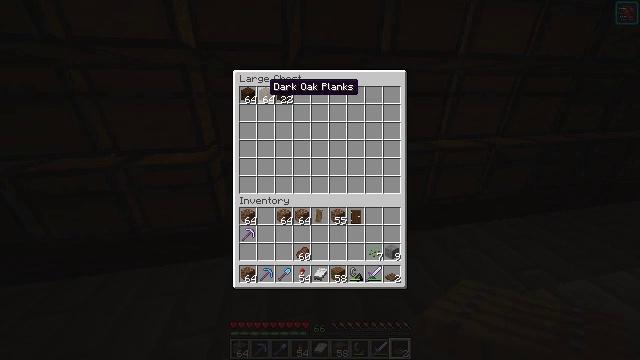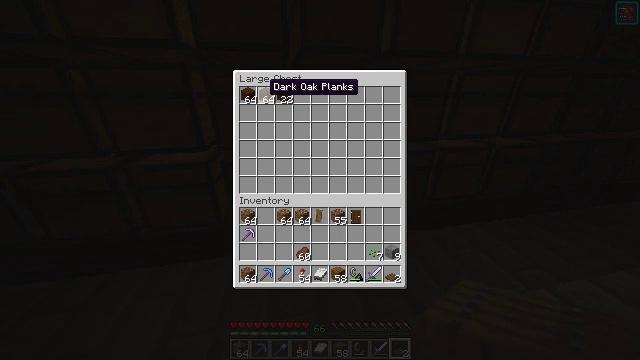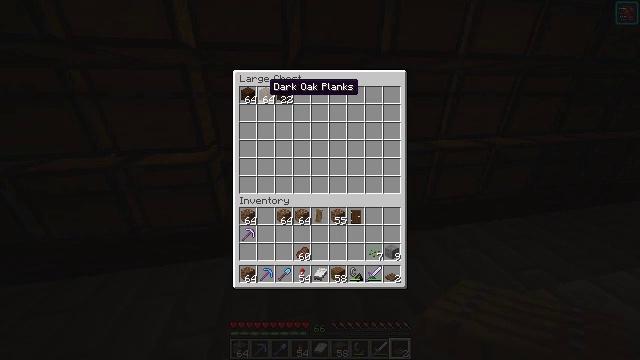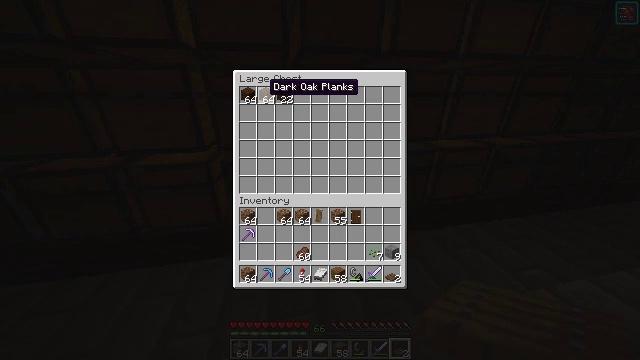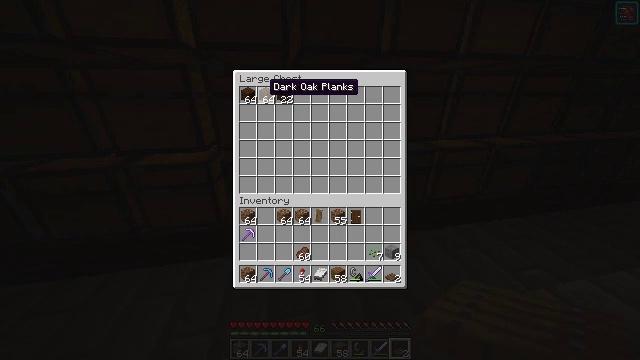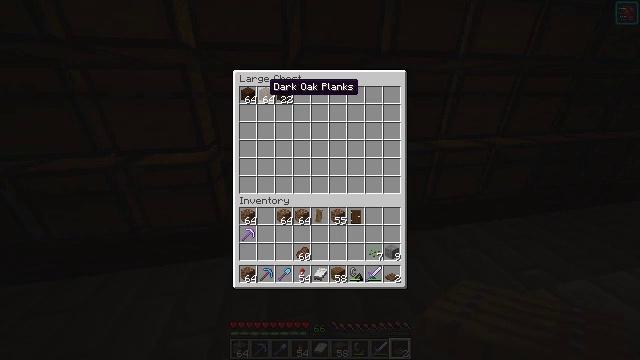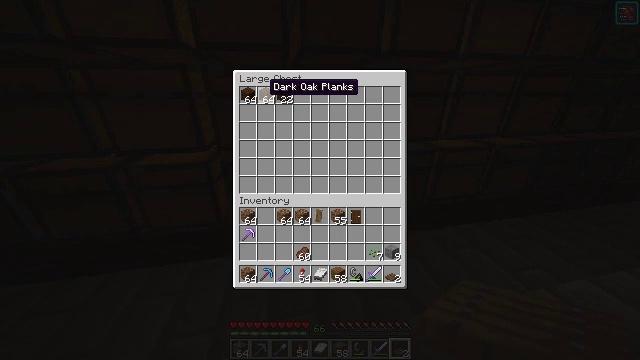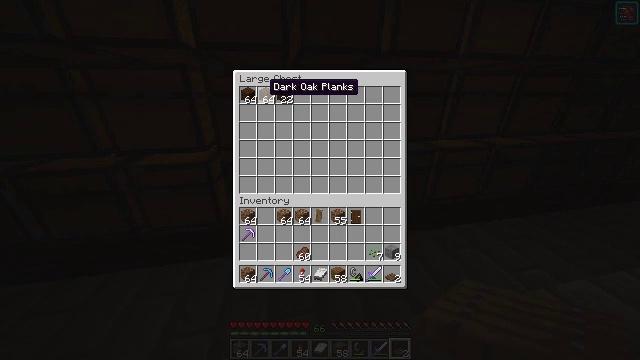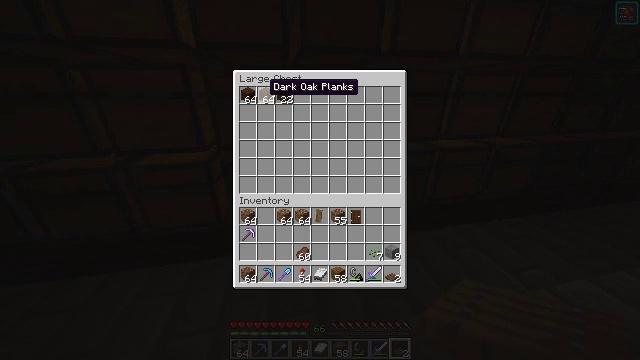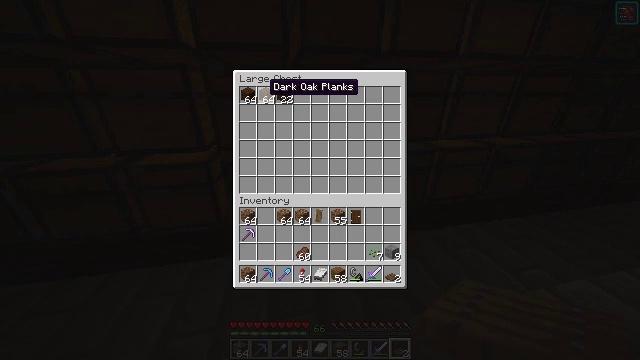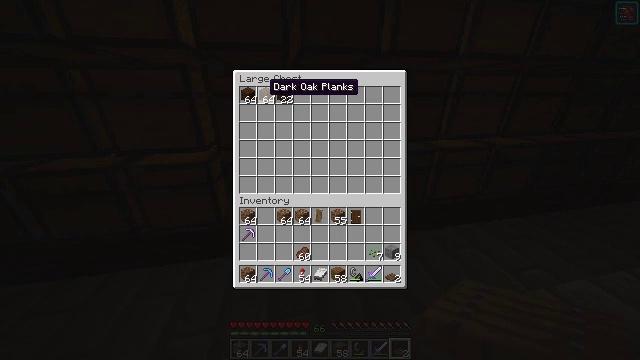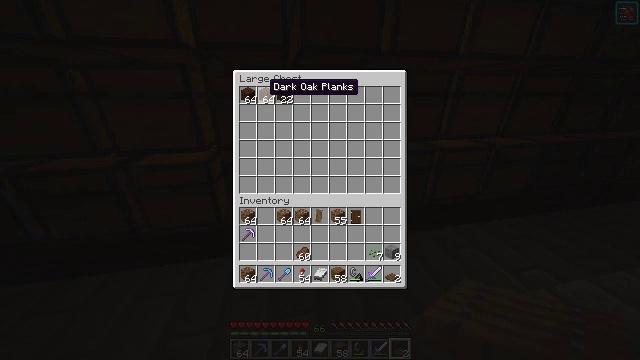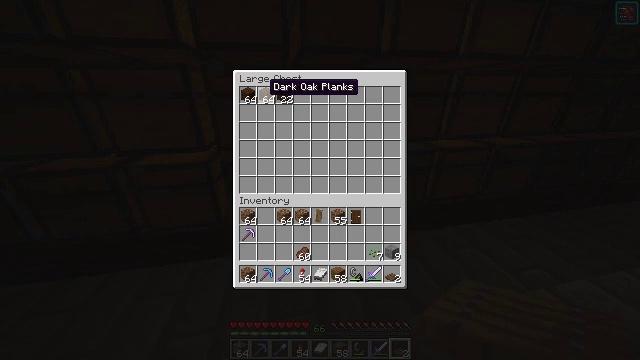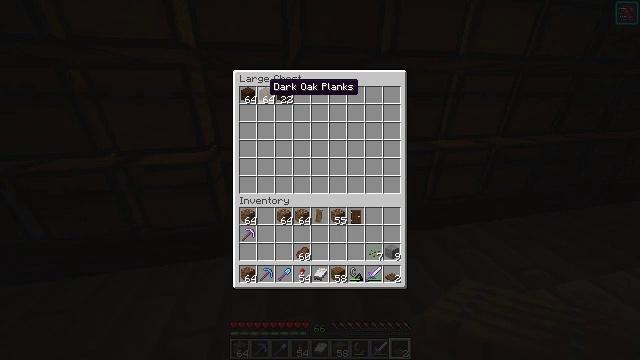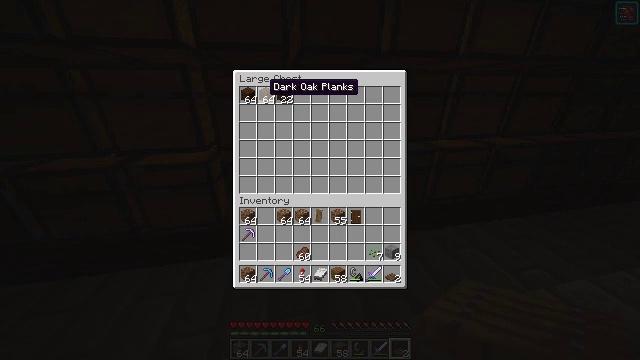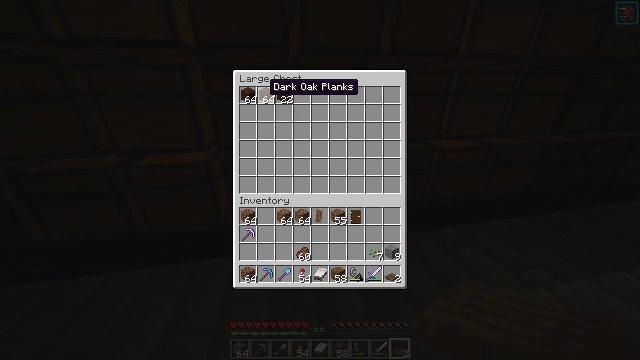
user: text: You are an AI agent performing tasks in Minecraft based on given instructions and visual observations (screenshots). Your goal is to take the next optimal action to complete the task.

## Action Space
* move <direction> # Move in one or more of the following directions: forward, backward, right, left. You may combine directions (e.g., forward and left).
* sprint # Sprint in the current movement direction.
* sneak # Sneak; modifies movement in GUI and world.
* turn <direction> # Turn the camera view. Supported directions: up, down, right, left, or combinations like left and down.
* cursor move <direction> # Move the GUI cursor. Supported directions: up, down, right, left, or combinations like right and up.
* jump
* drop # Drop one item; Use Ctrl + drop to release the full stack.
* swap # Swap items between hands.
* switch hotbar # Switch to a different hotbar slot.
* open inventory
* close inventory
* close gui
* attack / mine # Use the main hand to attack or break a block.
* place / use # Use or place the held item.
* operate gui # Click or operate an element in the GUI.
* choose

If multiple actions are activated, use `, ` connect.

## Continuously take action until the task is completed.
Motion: motion action
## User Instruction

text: Open the crafting table to make a dark oak trapdoor.
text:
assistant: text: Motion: no_op
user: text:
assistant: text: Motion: no_op
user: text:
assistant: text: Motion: no_op
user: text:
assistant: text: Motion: no_op
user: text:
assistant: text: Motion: no_op
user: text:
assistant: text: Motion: no_op
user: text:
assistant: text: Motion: no_op
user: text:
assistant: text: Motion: no_op
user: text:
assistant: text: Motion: no_op
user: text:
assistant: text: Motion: no_op
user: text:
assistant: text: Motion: no_op
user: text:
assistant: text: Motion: no_op
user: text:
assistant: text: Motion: no_op
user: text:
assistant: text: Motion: no_op
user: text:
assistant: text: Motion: no_op
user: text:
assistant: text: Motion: no_op
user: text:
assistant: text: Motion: no_op
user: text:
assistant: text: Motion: no_op
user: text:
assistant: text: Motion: no_op
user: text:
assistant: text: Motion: no_op
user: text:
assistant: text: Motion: no_op
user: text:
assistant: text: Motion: no_op
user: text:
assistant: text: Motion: no_op
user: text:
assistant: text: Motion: no_op
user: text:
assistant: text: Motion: no_op
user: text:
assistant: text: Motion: no_op
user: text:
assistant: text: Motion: no_op
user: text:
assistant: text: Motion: no_op
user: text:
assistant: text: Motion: no_op
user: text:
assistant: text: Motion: no_op